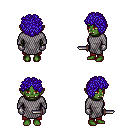
a pixel art fantasy rpg character, female body template, orc, green skin, chain mail, red pants, blue curly afro hairstyle, metal gloves, dagger, four views (front, back, left, right), 2x2 character sprite sheet, small pixel art, hard edges, no anti-aliasing